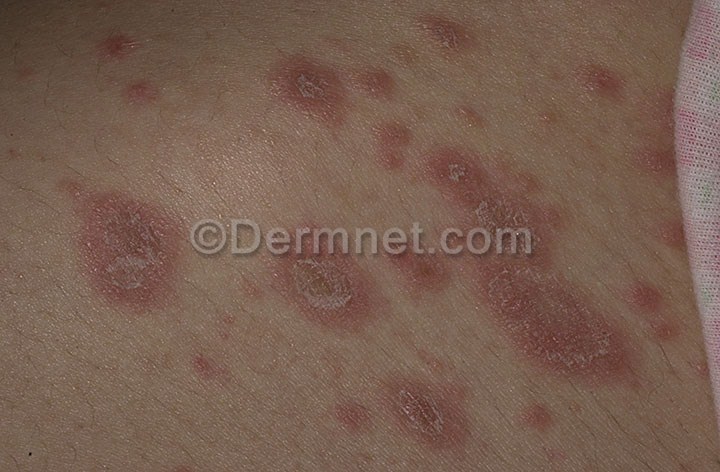
Disease: Psoriasis pictures Lichen Planus and related diseases